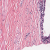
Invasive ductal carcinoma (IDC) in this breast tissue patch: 0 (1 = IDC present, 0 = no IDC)